Aerial crown-view tile of a tropical tree (Barro Colorado Island, Panama), acquired 20250414:
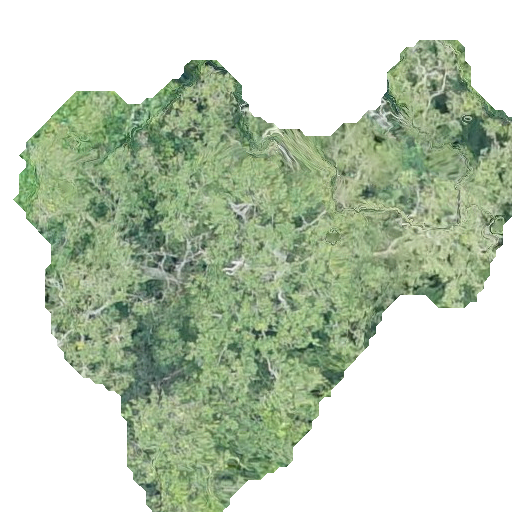
Species: Terminalia oblonga
GBIF accepted scientific name: Terminalia oblonga
Crown area: 214.849 m²